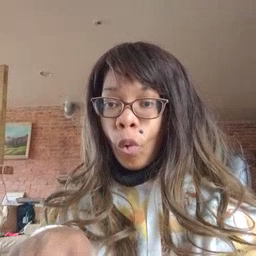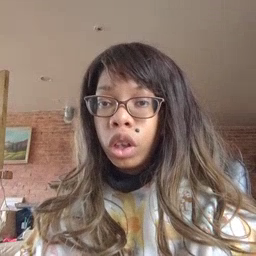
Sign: vacuum